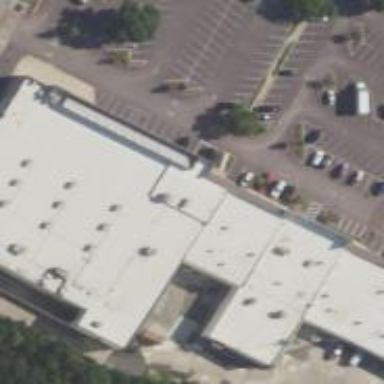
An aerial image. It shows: Retail building.